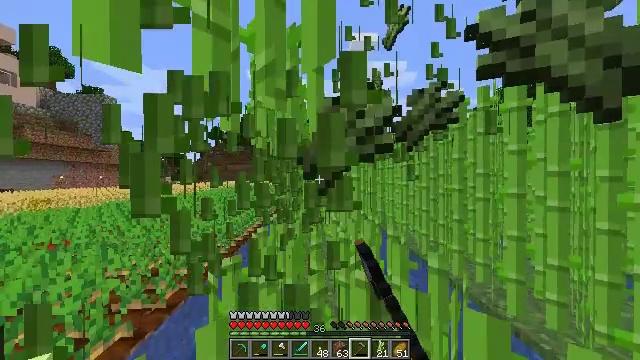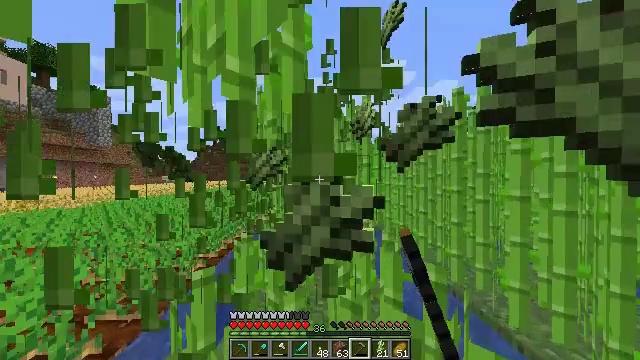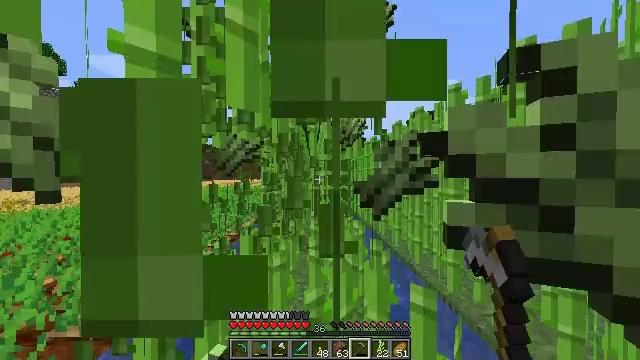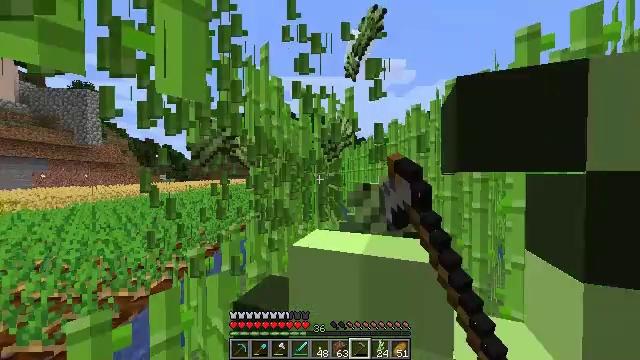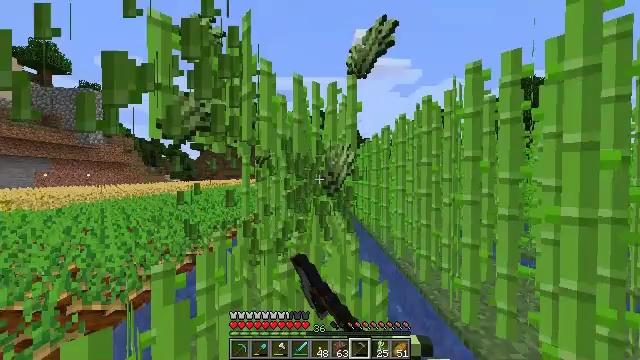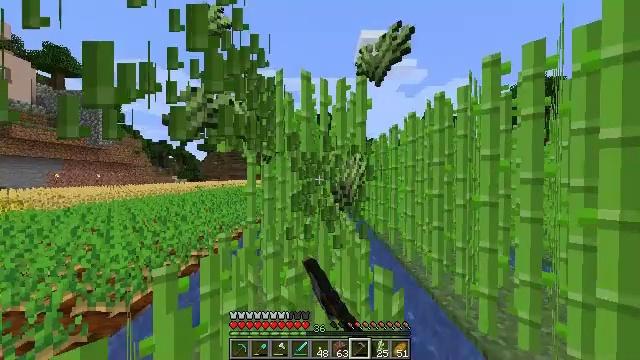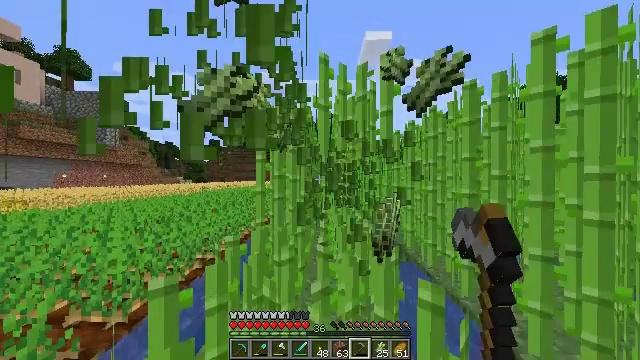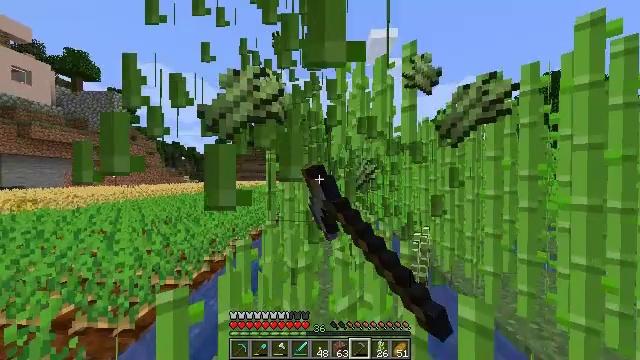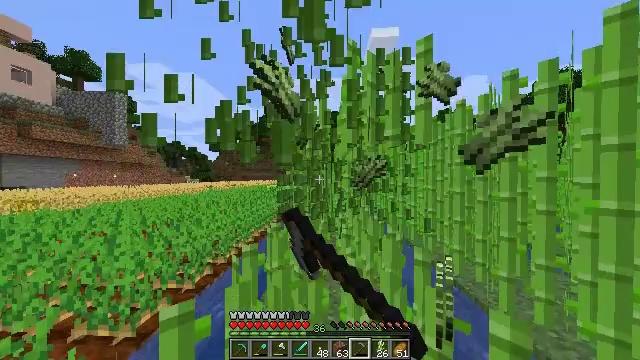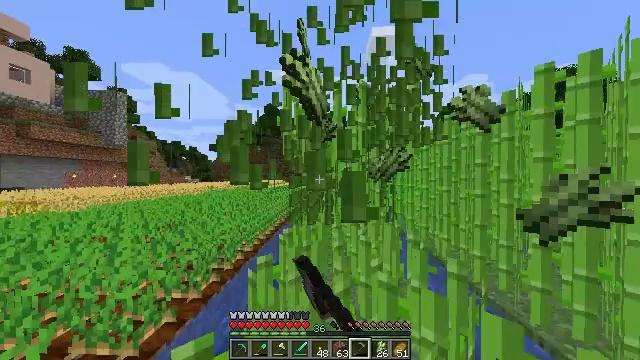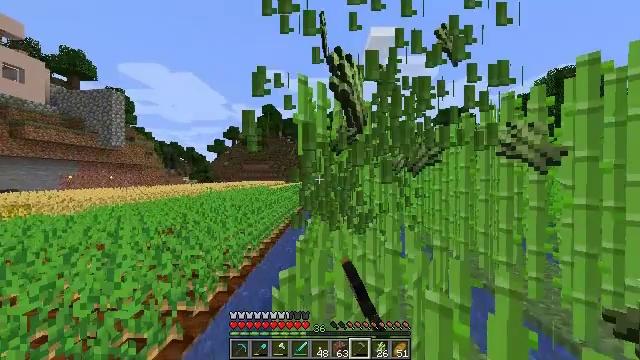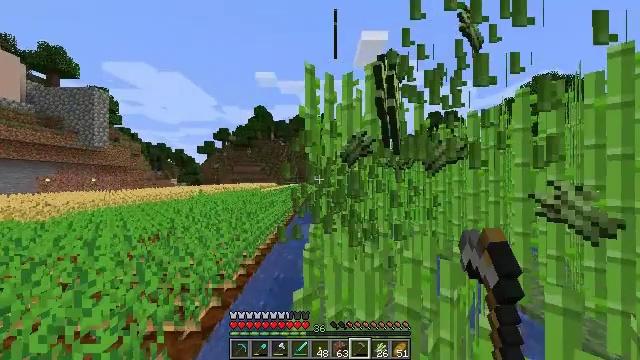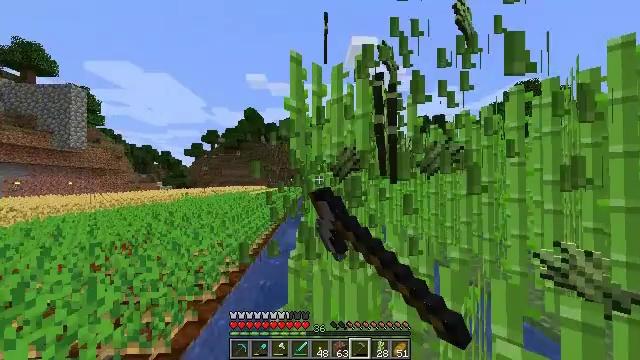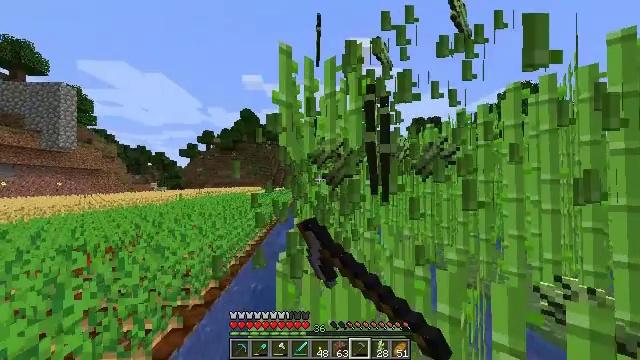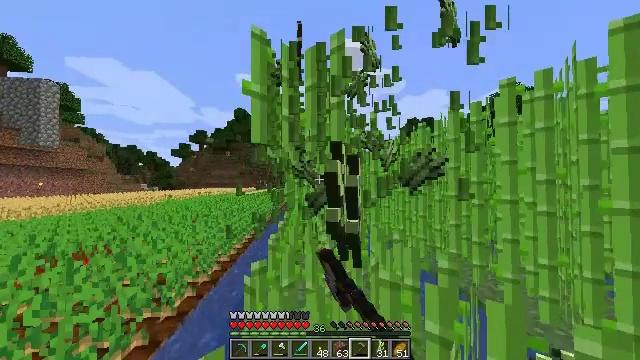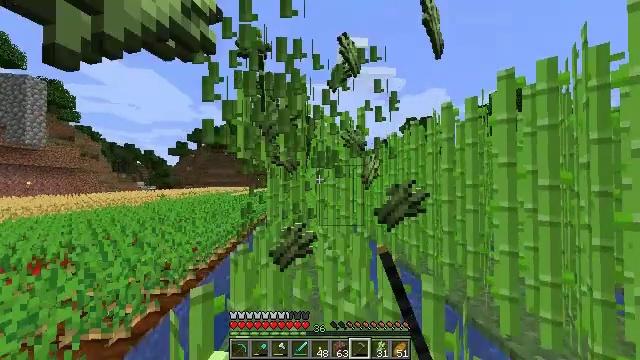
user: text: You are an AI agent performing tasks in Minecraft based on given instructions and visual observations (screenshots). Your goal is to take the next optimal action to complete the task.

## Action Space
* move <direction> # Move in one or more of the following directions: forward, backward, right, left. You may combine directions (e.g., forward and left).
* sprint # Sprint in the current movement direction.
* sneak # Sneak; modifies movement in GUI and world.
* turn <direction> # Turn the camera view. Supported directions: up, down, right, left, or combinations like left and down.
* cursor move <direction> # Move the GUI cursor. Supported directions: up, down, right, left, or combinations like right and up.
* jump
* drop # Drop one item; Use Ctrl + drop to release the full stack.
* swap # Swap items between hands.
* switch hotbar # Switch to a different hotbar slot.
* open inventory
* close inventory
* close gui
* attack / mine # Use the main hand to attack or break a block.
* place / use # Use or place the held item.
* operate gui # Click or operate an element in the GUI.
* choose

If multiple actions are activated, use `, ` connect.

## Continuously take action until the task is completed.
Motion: motion action
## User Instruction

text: Gather sugar cane for crafting.
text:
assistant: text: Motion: move forward and move right, sprint, attack / mine
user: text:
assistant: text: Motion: move forward and move right, sprint, attack / mine
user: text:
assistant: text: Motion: move forward, sprint, attack / mine
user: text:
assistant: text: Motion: move forward and move left, sprint, turn left, attack / mine
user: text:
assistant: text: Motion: move forward and move left, sprint, turn left, attack / mine
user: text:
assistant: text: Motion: move forward and move left, sprint, turn left, attack / mine
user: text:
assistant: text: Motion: move forward and move left, sprint, turn left, attack / mine
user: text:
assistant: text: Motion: move forward and move left, sprint, attack / mine
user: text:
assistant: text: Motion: move forward and move left, sprint, attack / mine
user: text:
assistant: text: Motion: move forward and move left, sprint, attack / mine
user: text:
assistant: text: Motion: move forward and move right, sprint, turn right, attack / mine
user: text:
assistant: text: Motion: move forward and move right, sprint, turn right, attack / mine
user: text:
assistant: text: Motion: move forward and move right, sprint, attack / mine
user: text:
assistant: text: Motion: move forward and move right, sprint, turn right, attack / mine
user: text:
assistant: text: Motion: move forward and move right, sprint, attack / mine
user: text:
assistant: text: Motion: move forward and move right, sprint, attack / mine
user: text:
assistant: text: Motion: move forward, sprint, attack / mine
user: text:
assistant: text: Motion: move forward and move left, sprint, turn left, attack / mine
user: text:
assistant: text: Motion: move forward and move left, sprint, turn left, attack / mine
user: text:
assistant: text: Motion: move forward and move left, sprint, turn left, attack / mine
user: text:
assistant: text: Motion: move forward and move left, sprint, turn left, attack / mine
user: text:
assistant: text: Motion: move forward and move left, sprint, attack / mine
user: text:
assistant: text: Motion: move forward and move left, sprint, attack / mine
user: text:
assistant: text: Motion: move forward and move left, sprint, attack / mine
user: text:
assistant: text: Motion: move forward and move right, sprint, turn right, attack / mine
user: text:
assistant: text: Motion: move forward and move right, sprint, turn right, attack / mine
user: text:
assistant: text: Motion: move forward and move right, sprint, turn right, attack / mine
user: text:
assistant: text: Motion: move forward and move right, sprint, attack / mine
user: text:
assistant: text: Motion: move forward and move right, sprint, attack / mine
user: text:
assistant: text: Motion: move forward, sprint, attack / mine